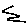
Label: zigzag